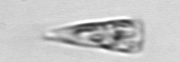
Label: Licmophora